Question:
Self contains Img but Self.Img is inaccessible
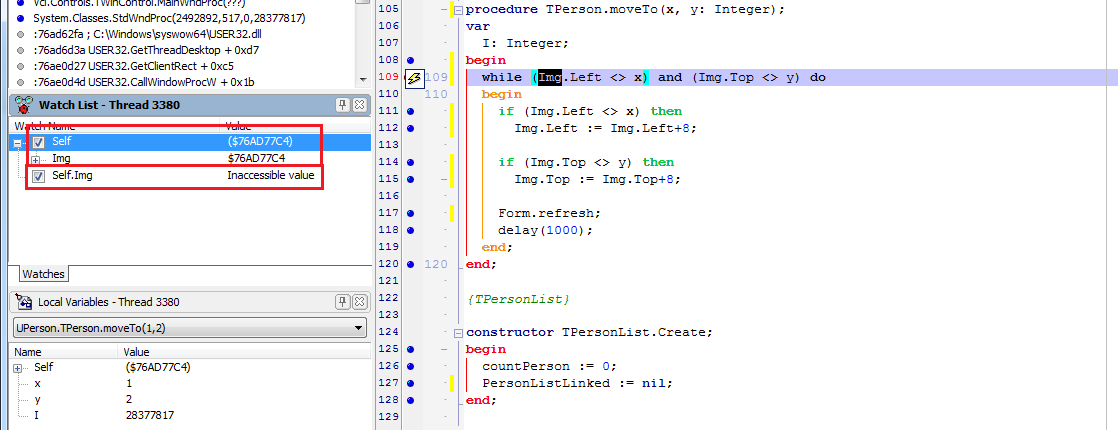
Answer: What "Inaccessible value" means is that the reference to this value is not valid, and would give an access violation if dereferenced, which the title of your post seems to indicate is what is happening.
Is this debug data showing values from before the access violation was raised, or after it? Having an exception raised can really screw up what the debugger shows at the top of the call stack, and data from the top few frames should not be trusted.
If this is before the exception was raised, that means you've got corrupt data somewhere. Is there only one (or a small number of) TPerson object(s) being created? If so, you can put a breakpoint in the constructor and set a <URL> on the Img field, and it'll break when the value changes, which will help you track down the corruption.